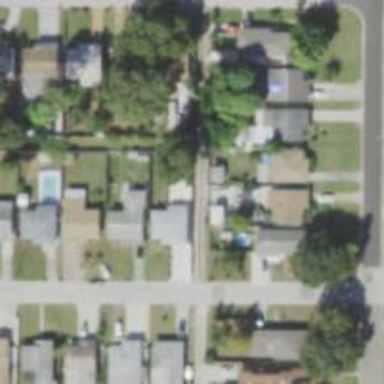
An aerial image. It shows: Alley classified as service road.